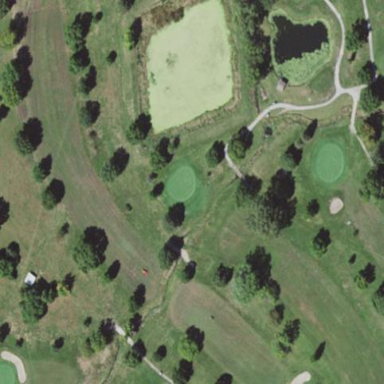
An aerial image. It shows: Picturesque pond acting as water hazard on golf course.